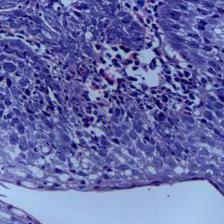
Diagnosis: OSCC